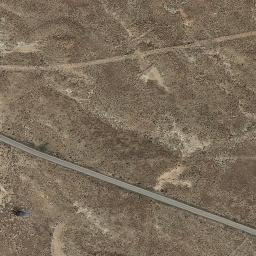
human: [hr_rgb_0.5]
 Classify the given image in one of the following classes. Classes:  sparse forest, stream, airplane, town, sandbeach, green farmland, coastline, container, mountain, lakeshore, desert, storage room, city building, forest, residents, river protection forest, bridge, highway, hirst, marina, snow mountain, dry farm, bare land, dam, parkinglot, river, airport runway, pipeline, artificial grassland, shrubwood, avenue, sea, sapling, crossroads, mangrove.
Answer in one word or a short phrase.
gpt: mountain